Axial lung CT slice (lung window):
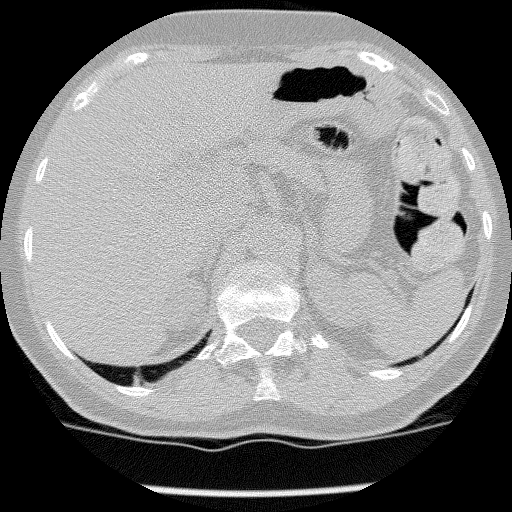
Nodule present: no